Aerial crown-view tile of a tropical tree (Barro Colorado Island, Panama), acquired 20250818:
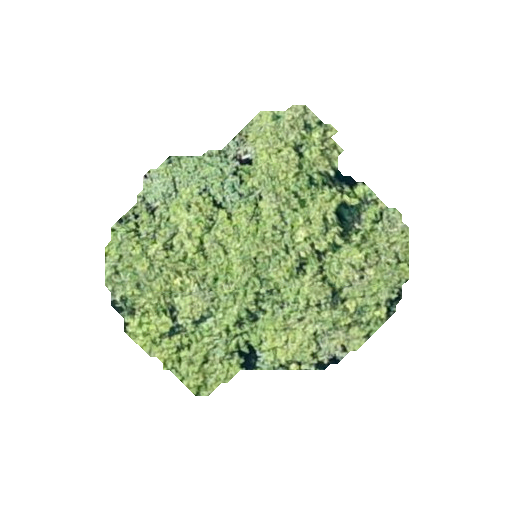
Species: Luehea seemannii
GBIF accepted scientific name: Luehea seemannii
Crown area: 84.995 m²